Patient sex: F
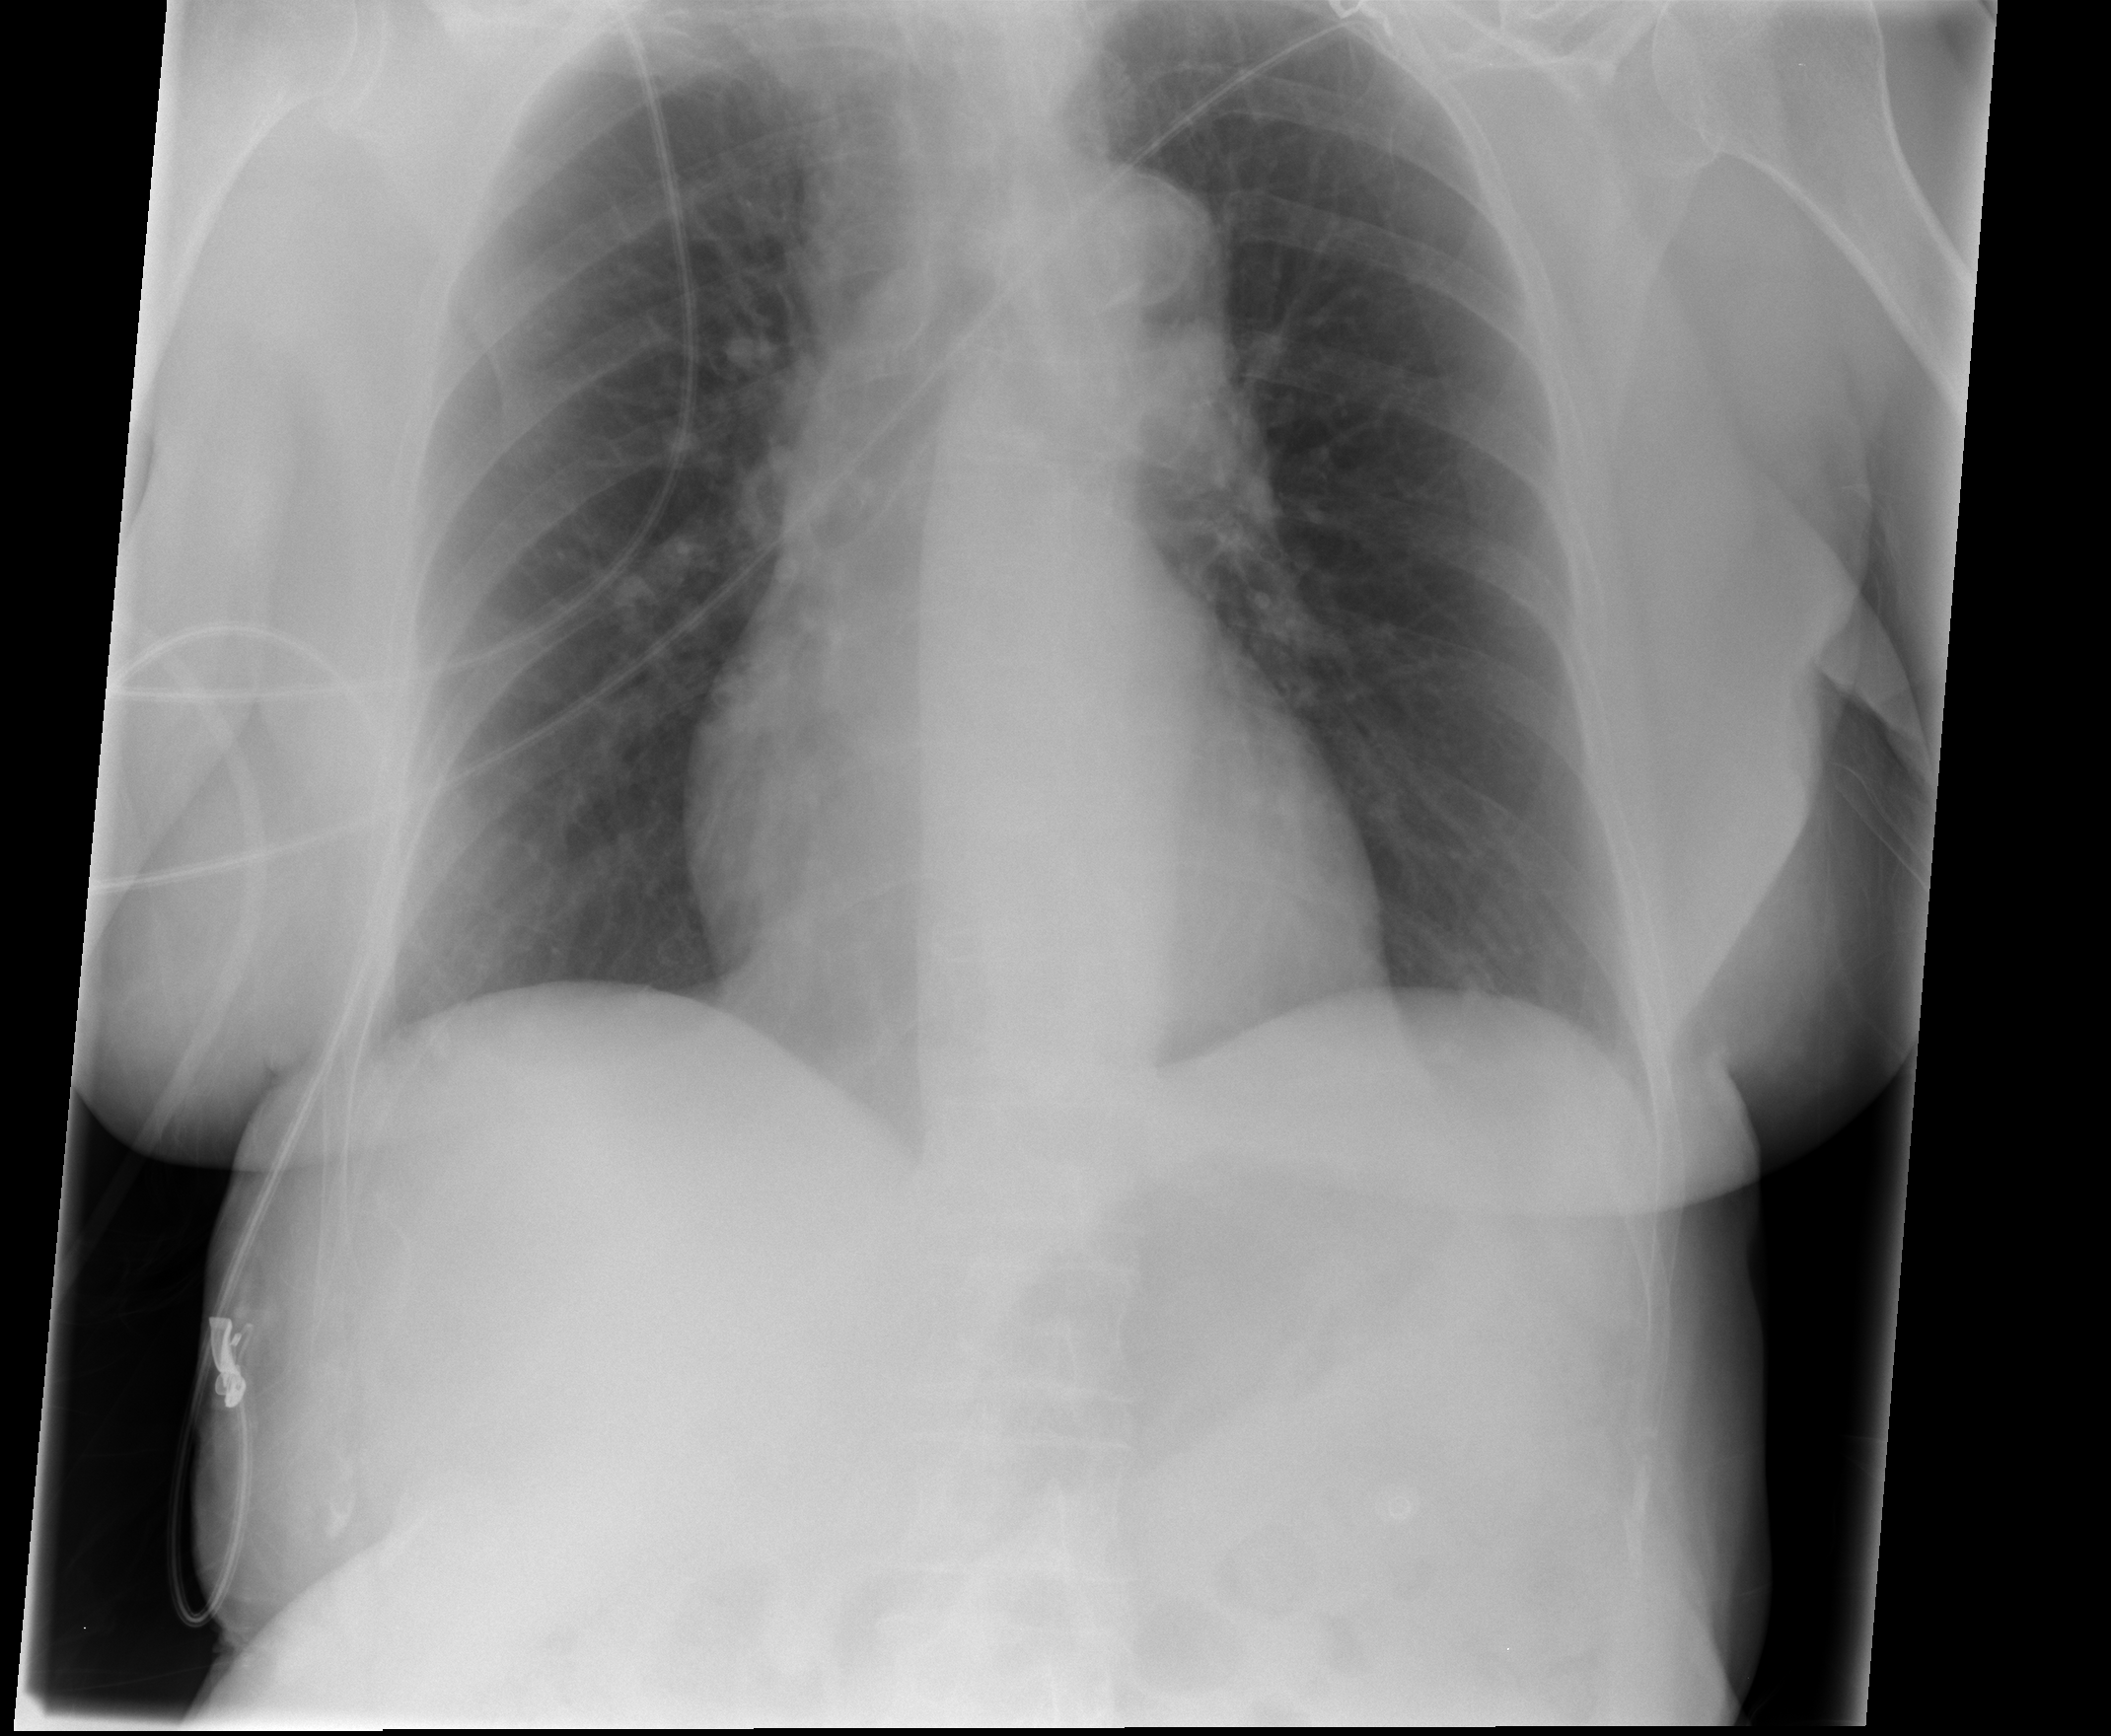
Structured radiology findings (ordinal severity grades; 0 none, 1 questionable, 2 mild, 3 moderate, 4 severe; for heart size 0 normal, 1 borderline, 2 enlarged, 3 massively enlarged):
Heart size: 0
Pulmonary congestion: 1
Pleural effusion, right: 0
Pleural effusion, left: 0
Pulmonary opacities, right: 0
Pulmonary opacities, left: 0
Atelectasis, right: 0
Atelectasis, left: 0